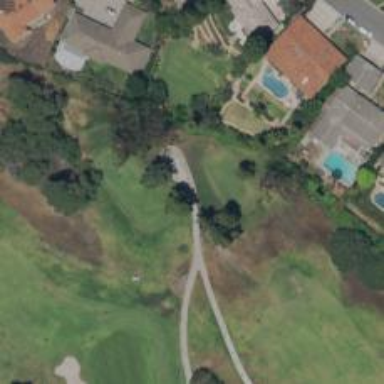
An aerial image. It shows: Asphalt path that serves as golf cartpath.